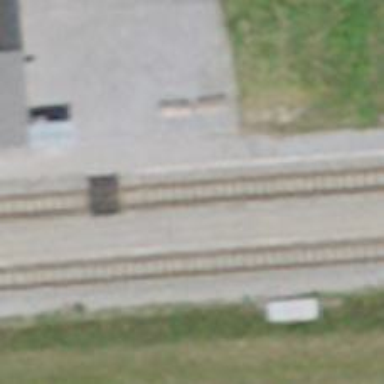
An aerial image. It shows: Stop position for public transport at railway stop.